Question: I'm trying to create a 2D random walk with Python. The random walk is to occur within a square, and if the particle crosses any side of the square the particle is to appear on the other side -- in effect, the random walk is occurring on a torus.
Here's a copy of my code:
'''
from random import randrange as rand
from math import cos, sin, radians
import matplotlib.pyplot as plt
N = 100 # Size of square as a multiple of the step size.
NSteps = 5000 # Number of steps in simulation.
xStart = 0 # x coordinate of starting location. Origin is at centre of square
yStart = 0 # y coordinate of starting location. Origin is at centre of square
s = 1 # Step number.
x = xStart # x coordinate of point.
y = yStart # y coordinate of point.
xList = [] # List of the x coordinates of all points visited.
yList = [] # List of the y coordinates of all points visited.
while s <= NSteps:
angle = radians(rand(361))
x += cos(angle)
if x > N/2:
x -= N
elif x < -N/2:
x += N
xList += [x]
y += sin(angle)
if y > N/2:
y -= N
elif y < -N/2:
y += N
yList += [y]
s += 1
plt.figure(figsize=(13,8))
frame = plt.gca()
plt.plot(xList,yList,c="b")
plt.xlim(-N/2,N/2)
plt.ylim(-N/2,N/2)
frame.axes.get_xaxis().set_visible(False)
frame.axes.get_yaxis().set_visible(False)
plt.savefig("randomWalk.png", bbox_inches="tight")
'''
This code produces a plot like this:

As you can see, whenever the particle crosses one of the sides I get these 'streaks' on the plot because 'plot()' will connect two points no matter how far apart they are. Is there a way to prevent this from happening?
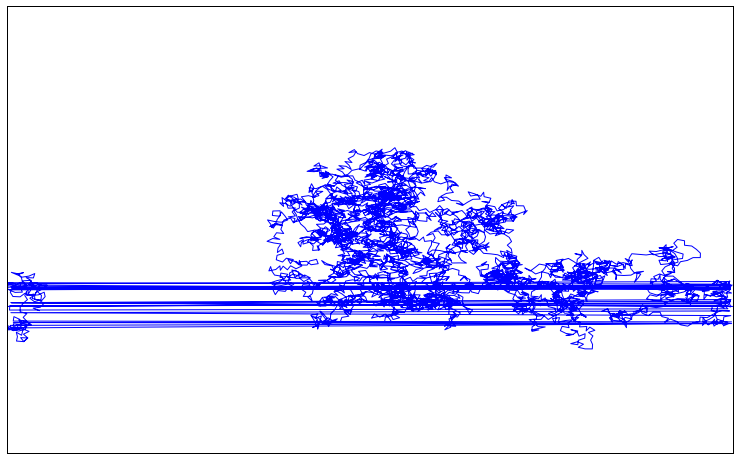
Answer: I also re-wrote your steping code a bit to make it easier (in my opinion) to read:
'''
from random import randrange as rand
from numpy import cos, sin, radians
import numpy as np
import matplotlib.pyplot as plt
N = 100 # Size of square as a multiple of the step size.
NSteps = 5000 # Number of steps in simulation.
xStart = 0 # x coordinate of starting location. Origin is at centre of square
yStart = 0 # y coordinate of starting location. Origin is at centre of square
s = 1 # Step number.
x = xStart # x coordinate of point.
y = yStart # y coordinate of point.
xList = [] # List of the x coordinates of all points visited.
yList = [] # List of the y coordinates of all points visited.
def wrap(v, N):
if v > N/2:
return v - N, True
elif v < -N/2:
return v + N, True
return v, False
for j in range(NSteps):
angle = radians(rand(361))
x, wrap_flag_x = wrap(x + cos(angle), N)
y, wrap_flag_y = wrap(y + sin(angle), N)
if wrap_flag_x or wrap_flag_y:
xList.append(np.nan)
yList.append(np.nan)
xList.append(x)
yList.append(y)
fig, ax = plt.subplots()
ax.plot(xList,yList,c="b")
ax.set_xlim(-N/2,N/2)
ax.set_ylim(-N/2,N/2)
ax.get_xaxis().set_visible(False)
ax.get_yaxis().set_visible(False)
'''
They are putting 'np.nan' (Not A Number, which is part of the float
spec) into your list. When mpl is drawing lines it (with the default line style) connects all of the points. The points that are 'np.nan' can't be drawn to the screen so the line from the last point to the 'np.nan' point is not drawn and the line from the 'np.nan' to the next point is not drawn, hence the break in your line.

As a side note, most of this simulation can be vectorized:
'''
from numpy.random import randint
from numpy import cos, sin, radians, cumsum
import numpy as np
import matplotlib.pyplot as plt
N = 100 # Size of square as a multiple of the step size.
NSteps = 5000 # Number of steps in simulation.
x_start = 0 # x coordinate of starting location. Origin is at centre of square
y_start = 0 # y coordinate of starting location. Origin is at centre of square
# get all of the angles
angles = radians(randint(low=0, high=361, size=NSteps))
# get (unwrapped) positions
x = cumsum(cos(angles)) + x_start
y = cumsum(sin(angles)) + y_start
# find where the position crosses the boundary
x_wraps = np.where(np.diff((x + N/2) // N))[0]
y_wraps = np.where(np.diff((y + N/2) // N))[0]
# do the wrapping
x = x - N * ((x + N/2)//N)
y = y - N * ((y + N/2)//N)
'''
I leave using the wrap locations to insert nans as an exercise for the reader ;)